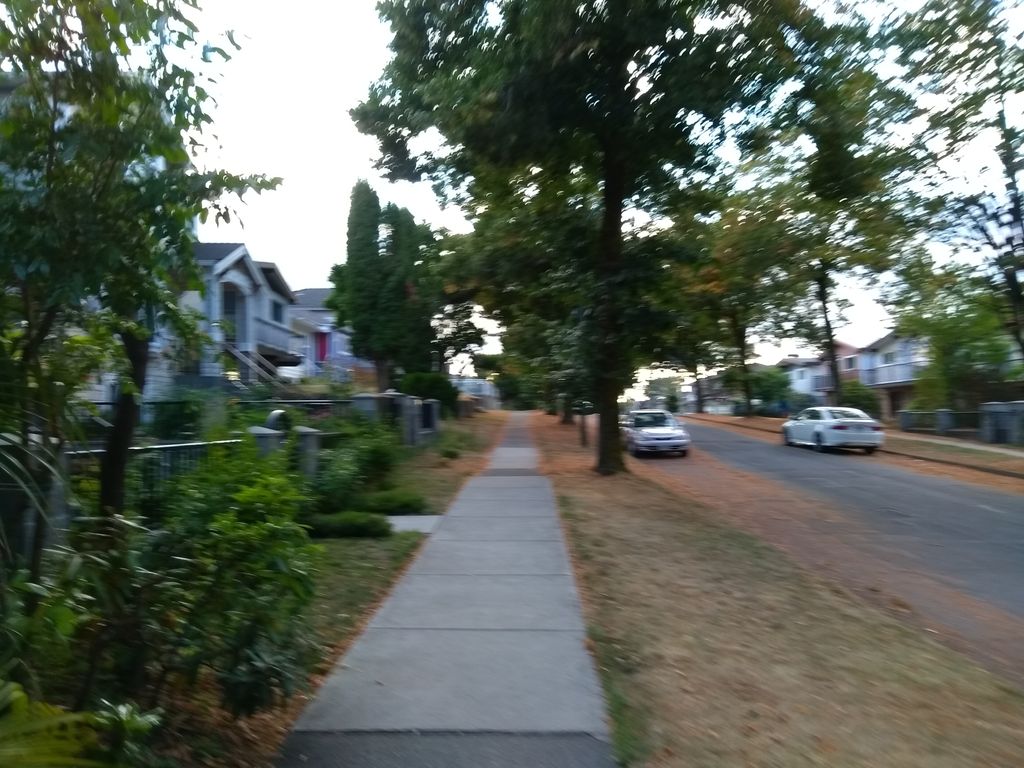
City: vancouver